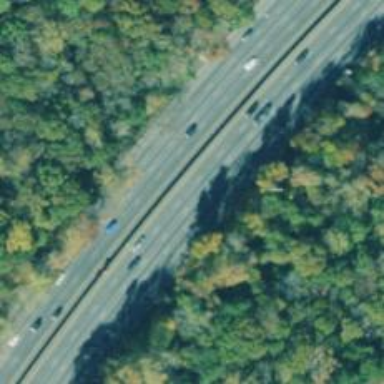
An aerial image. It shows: Motorway.